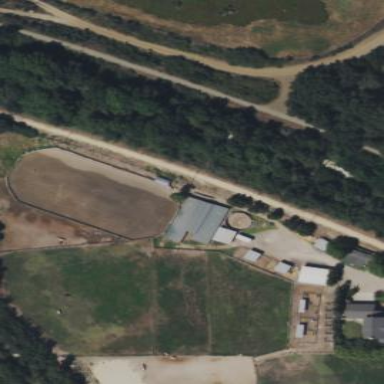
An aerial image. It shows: Fence surrounding area used for animal keeping.